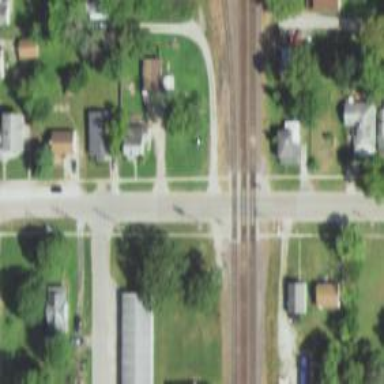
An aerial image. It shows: Railway crossing.